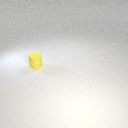
small yellow rubber cylinder